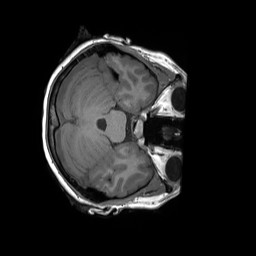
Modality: T1w
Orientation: axial
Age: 20
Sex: female
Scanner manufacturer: siemens
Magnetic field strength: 3 T
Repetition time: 1.8 s
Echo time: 0.00232 s